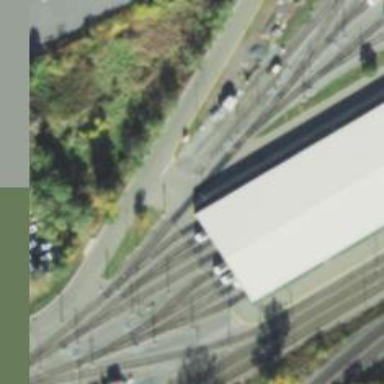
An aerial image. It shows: Light rail yard with electrified contact lines.